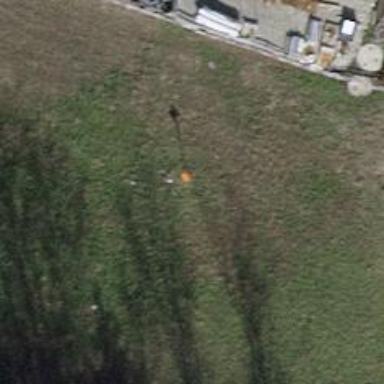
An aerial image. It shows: Pipeline marker.